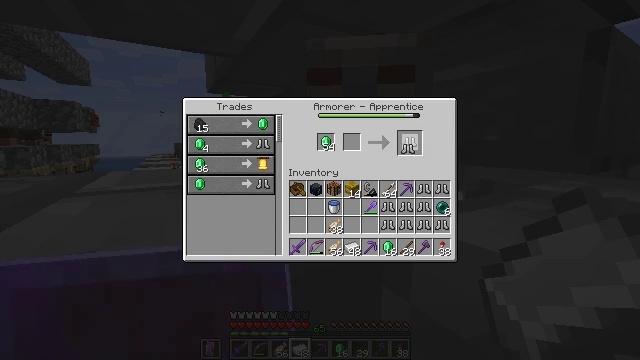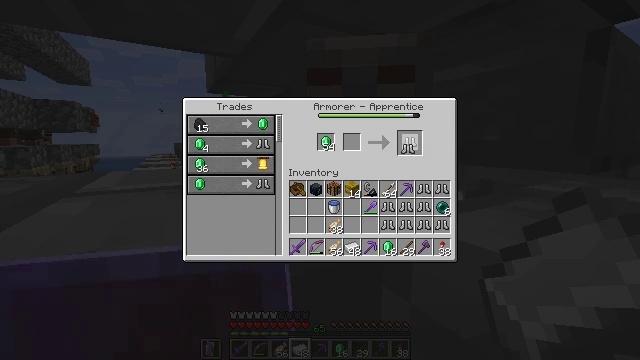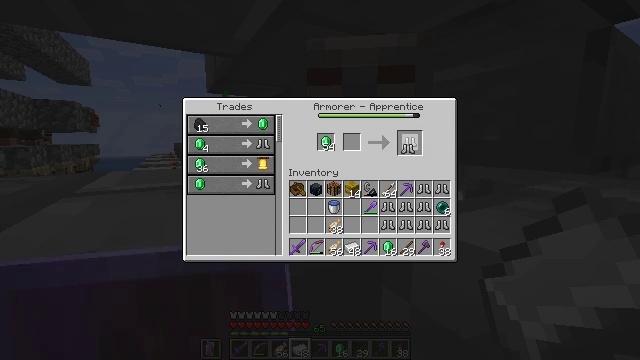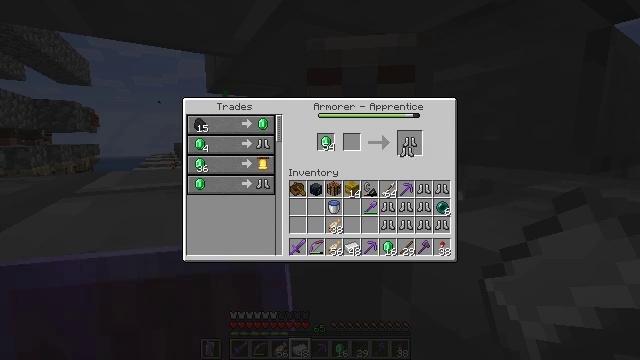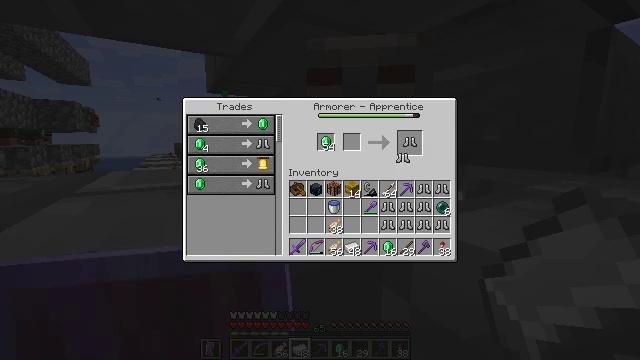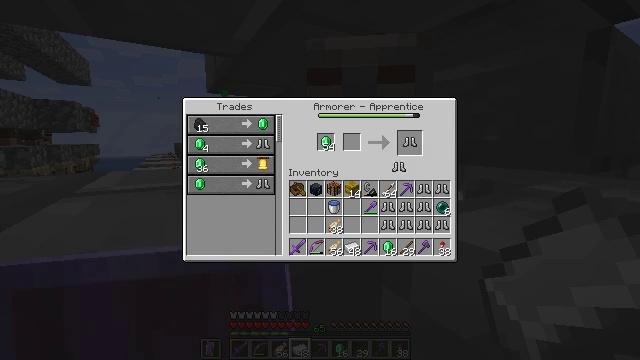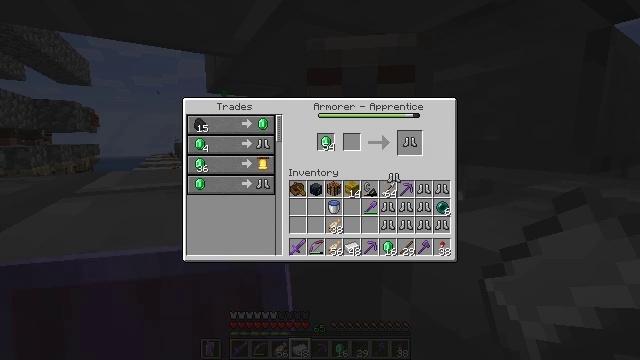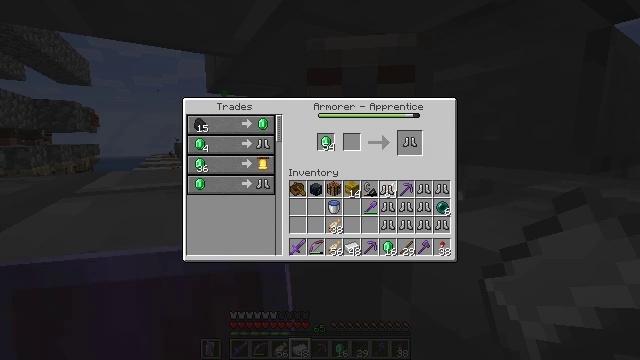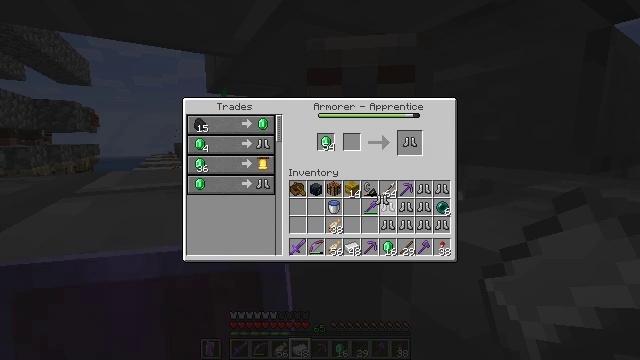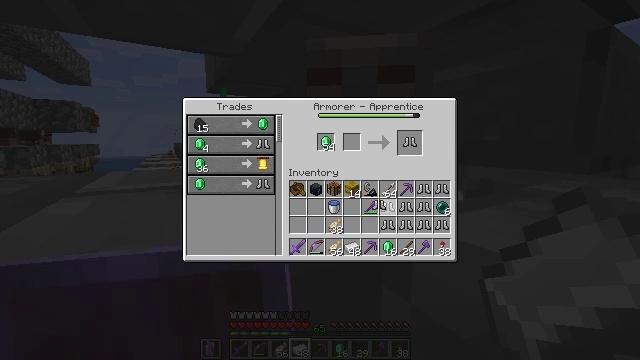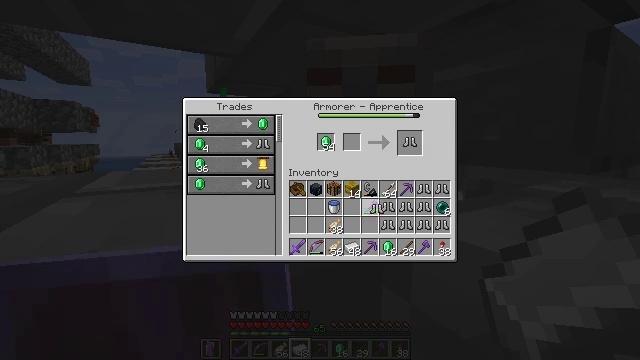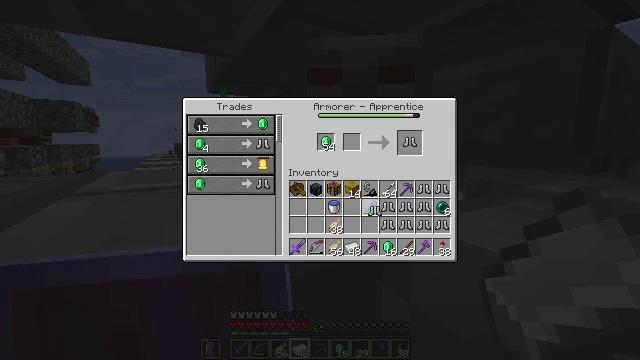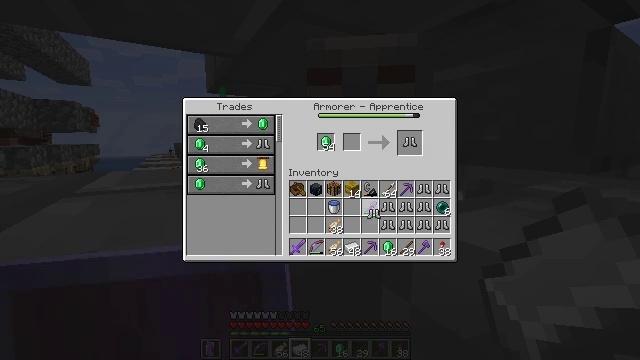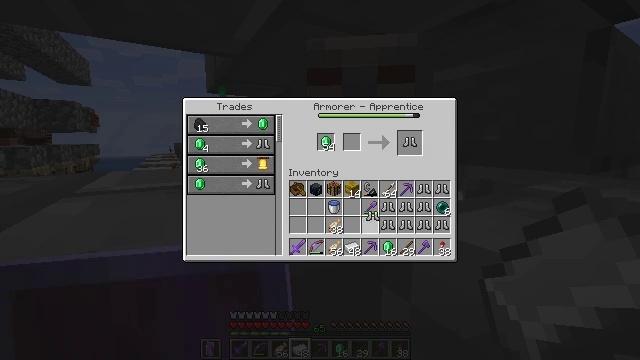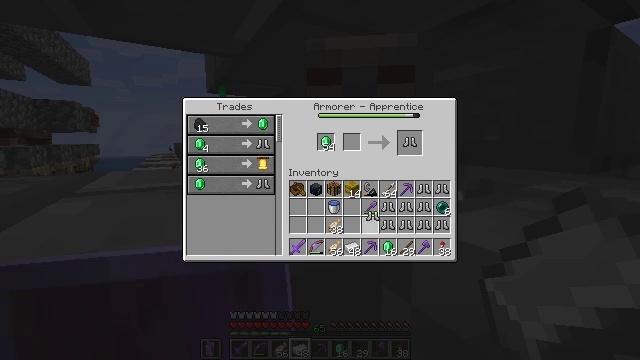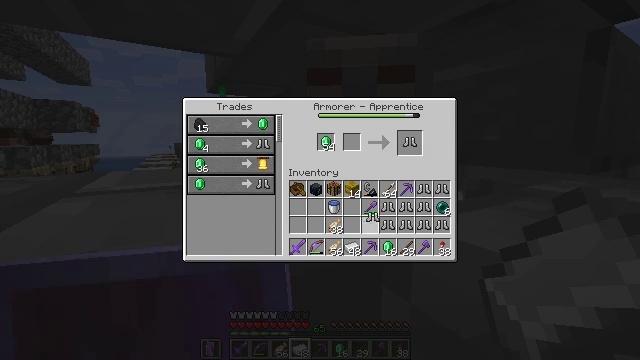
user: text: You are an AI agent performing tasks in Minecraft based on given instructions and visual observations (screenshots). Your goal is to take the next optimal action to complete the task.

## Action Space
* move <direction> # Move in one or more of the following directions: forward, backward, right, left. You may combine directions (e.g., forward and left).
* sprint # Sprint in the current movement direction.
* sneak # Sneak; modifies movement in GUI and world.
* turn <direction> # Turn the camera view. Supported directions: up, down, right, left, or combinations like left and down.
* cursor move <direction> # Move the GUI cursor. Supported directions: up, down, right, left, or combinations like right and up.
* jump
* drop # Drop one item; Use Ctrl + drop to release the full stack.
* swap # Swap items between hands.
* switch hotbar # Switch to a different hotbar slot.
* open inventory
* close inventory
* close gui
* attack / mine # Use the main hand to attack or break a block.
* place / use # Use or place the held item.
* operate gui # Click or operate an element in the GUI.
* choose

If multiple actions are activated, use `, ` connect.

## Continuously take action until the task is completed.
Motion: motion action
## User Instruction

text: Open a crafting table and make chainmail boots.
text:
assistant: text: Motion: attack / mine
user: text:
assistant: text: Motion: attack / mine
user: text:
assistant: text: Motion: no_op
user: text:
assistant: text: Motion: no_op
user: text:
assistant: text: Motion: turn down
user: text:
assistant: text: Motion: turn down
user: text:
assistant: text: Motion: turn down
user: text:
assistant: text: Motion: turn down
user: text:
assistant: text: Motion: no_op
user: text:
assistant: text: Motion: no_op
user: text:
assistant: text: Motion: no_op
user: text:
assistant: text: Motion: no_op
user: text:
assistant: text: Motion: no_op
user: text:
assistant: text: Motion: no_op
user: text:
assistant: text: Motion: no_op
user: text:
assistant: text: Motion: no_op
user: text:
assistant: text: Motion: no_op
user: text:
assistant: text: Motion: no_op
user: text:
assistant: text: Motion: no_op
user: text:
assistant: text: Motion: attack / mine
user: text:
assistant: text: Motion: attack / mine
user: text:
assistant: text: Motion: attack / mine
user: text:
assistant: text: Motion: no_op
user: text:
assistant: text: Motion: no_op
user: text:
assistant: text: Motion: turn right and up
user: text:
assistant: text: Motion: turn right and up
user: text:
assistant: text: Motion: turn right and up
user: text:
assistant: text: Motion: turn up
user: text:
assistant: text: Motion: no_op
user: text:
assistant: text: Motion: no_op